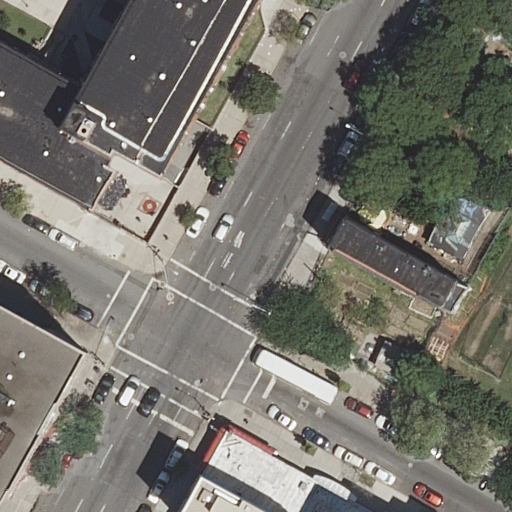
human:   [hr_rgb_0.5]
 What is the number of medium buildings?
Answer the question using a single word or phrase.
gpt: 3

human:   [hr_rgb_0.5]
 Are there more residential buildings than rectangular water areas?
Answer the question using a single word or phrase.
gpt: yes

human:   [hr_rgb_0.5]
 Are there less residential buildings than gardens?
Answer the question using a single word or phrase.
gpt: no

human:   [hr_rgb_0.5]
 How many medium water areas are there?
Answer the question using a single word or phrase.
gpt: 0

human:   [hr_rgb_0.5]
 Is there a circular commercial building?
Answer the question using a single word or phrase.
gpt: no

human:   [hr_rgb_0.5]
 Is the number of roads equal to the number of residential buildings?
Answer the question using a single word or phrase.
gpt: no

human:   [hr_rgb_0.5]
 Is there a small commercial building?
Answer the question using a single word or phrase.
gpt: no

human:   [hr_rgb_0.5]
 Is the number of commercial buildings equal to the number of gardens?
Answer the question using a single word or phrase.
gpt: no

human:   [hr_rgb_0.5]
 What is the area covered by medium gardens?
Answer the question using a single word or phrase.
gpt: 386m2

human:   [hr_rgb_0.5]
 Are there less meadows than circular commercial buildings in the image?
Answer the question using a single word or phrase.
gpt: no

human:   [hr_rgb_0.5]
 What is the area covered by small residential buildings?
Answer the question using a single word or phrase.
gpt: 89m2

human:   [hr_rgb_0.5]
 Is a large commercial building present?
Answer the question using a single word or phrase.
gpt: no

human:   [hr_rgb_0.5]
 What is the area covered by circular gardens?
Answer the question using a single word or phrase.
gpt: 0m2

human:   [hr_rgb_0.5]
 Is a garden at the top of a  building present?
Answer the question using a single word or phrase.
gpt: yes

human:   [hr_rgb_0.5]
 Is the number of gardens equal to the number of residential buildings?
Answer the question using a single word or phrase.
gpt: no

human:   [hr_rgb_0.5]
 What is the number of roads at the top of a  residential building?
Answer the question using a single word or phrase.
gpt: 2

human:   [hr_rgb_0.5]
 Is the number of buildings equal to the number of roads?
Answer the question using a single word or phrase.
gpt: no

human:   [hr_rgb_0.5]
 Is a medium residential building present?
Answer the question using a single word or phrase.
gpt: yes

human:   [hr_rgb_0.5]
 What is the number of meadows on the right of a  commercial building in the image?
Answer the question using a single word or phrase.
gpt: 0

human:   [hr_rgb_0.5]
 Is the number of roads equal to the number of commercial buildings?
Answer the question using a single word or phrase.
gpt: no

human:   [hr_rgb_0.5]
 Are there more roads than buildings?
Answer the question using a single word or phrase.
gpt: no

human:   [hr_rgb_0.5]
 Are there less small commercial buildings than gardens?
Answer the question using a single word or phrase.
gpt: yes

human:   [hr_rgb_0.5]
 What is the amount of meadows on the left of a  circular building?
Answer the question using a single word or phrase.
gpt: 0

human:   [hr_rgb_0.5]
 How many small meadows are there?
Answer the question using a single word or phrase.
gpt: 1

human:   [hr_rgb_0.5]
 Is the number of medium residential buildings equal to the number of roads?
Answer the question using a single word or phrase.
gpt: no

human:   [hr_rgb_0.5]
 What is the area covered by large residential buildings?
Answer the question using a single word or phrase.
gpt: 2339m2

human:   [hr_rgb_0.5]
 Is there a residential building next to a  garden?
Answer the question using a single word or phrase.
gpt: yes

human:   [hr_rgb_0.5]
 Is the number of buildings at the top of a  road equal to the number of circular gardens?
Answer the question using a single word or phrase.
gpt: no

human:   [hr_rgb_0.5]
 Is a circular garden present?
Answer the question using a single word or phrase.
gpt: no

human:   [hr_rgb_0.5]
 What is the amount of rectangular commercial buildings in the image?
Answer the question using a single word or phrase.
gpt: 0

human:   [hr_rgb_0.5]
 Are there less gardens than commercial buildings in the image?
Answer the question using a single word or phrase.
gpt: no

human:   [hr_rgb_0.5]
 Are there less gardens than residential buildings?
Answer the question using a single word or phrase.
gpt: yes

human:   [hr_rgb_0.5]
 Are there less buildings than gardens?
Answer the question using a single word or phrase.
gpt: no

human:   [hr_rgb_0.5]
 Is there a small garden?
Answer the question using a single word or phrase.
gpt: yes

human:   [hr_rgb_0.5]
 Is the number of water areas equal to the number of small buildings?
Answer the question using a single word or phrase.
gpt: no

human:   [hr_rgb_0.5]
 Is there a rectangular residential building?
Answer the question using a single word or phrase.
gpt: yes